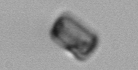
Label: Thalassiosira